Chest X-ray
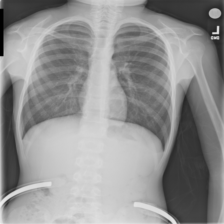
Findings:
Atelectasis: negative
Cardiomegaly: negative
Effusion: negative
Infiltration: negative
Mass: negative
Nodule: negative
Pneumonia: negative
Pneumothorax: negative
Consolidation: negative
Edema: negative
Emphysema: negative
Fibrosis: negative
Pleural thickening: negative
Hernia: negative